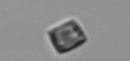
Label: Bacillariophyceae_morphotype1